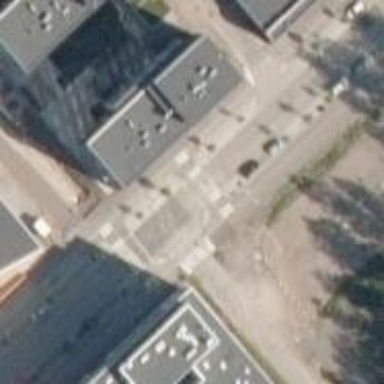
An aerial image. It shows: Asphalt cycleway with crossing.